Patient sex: M
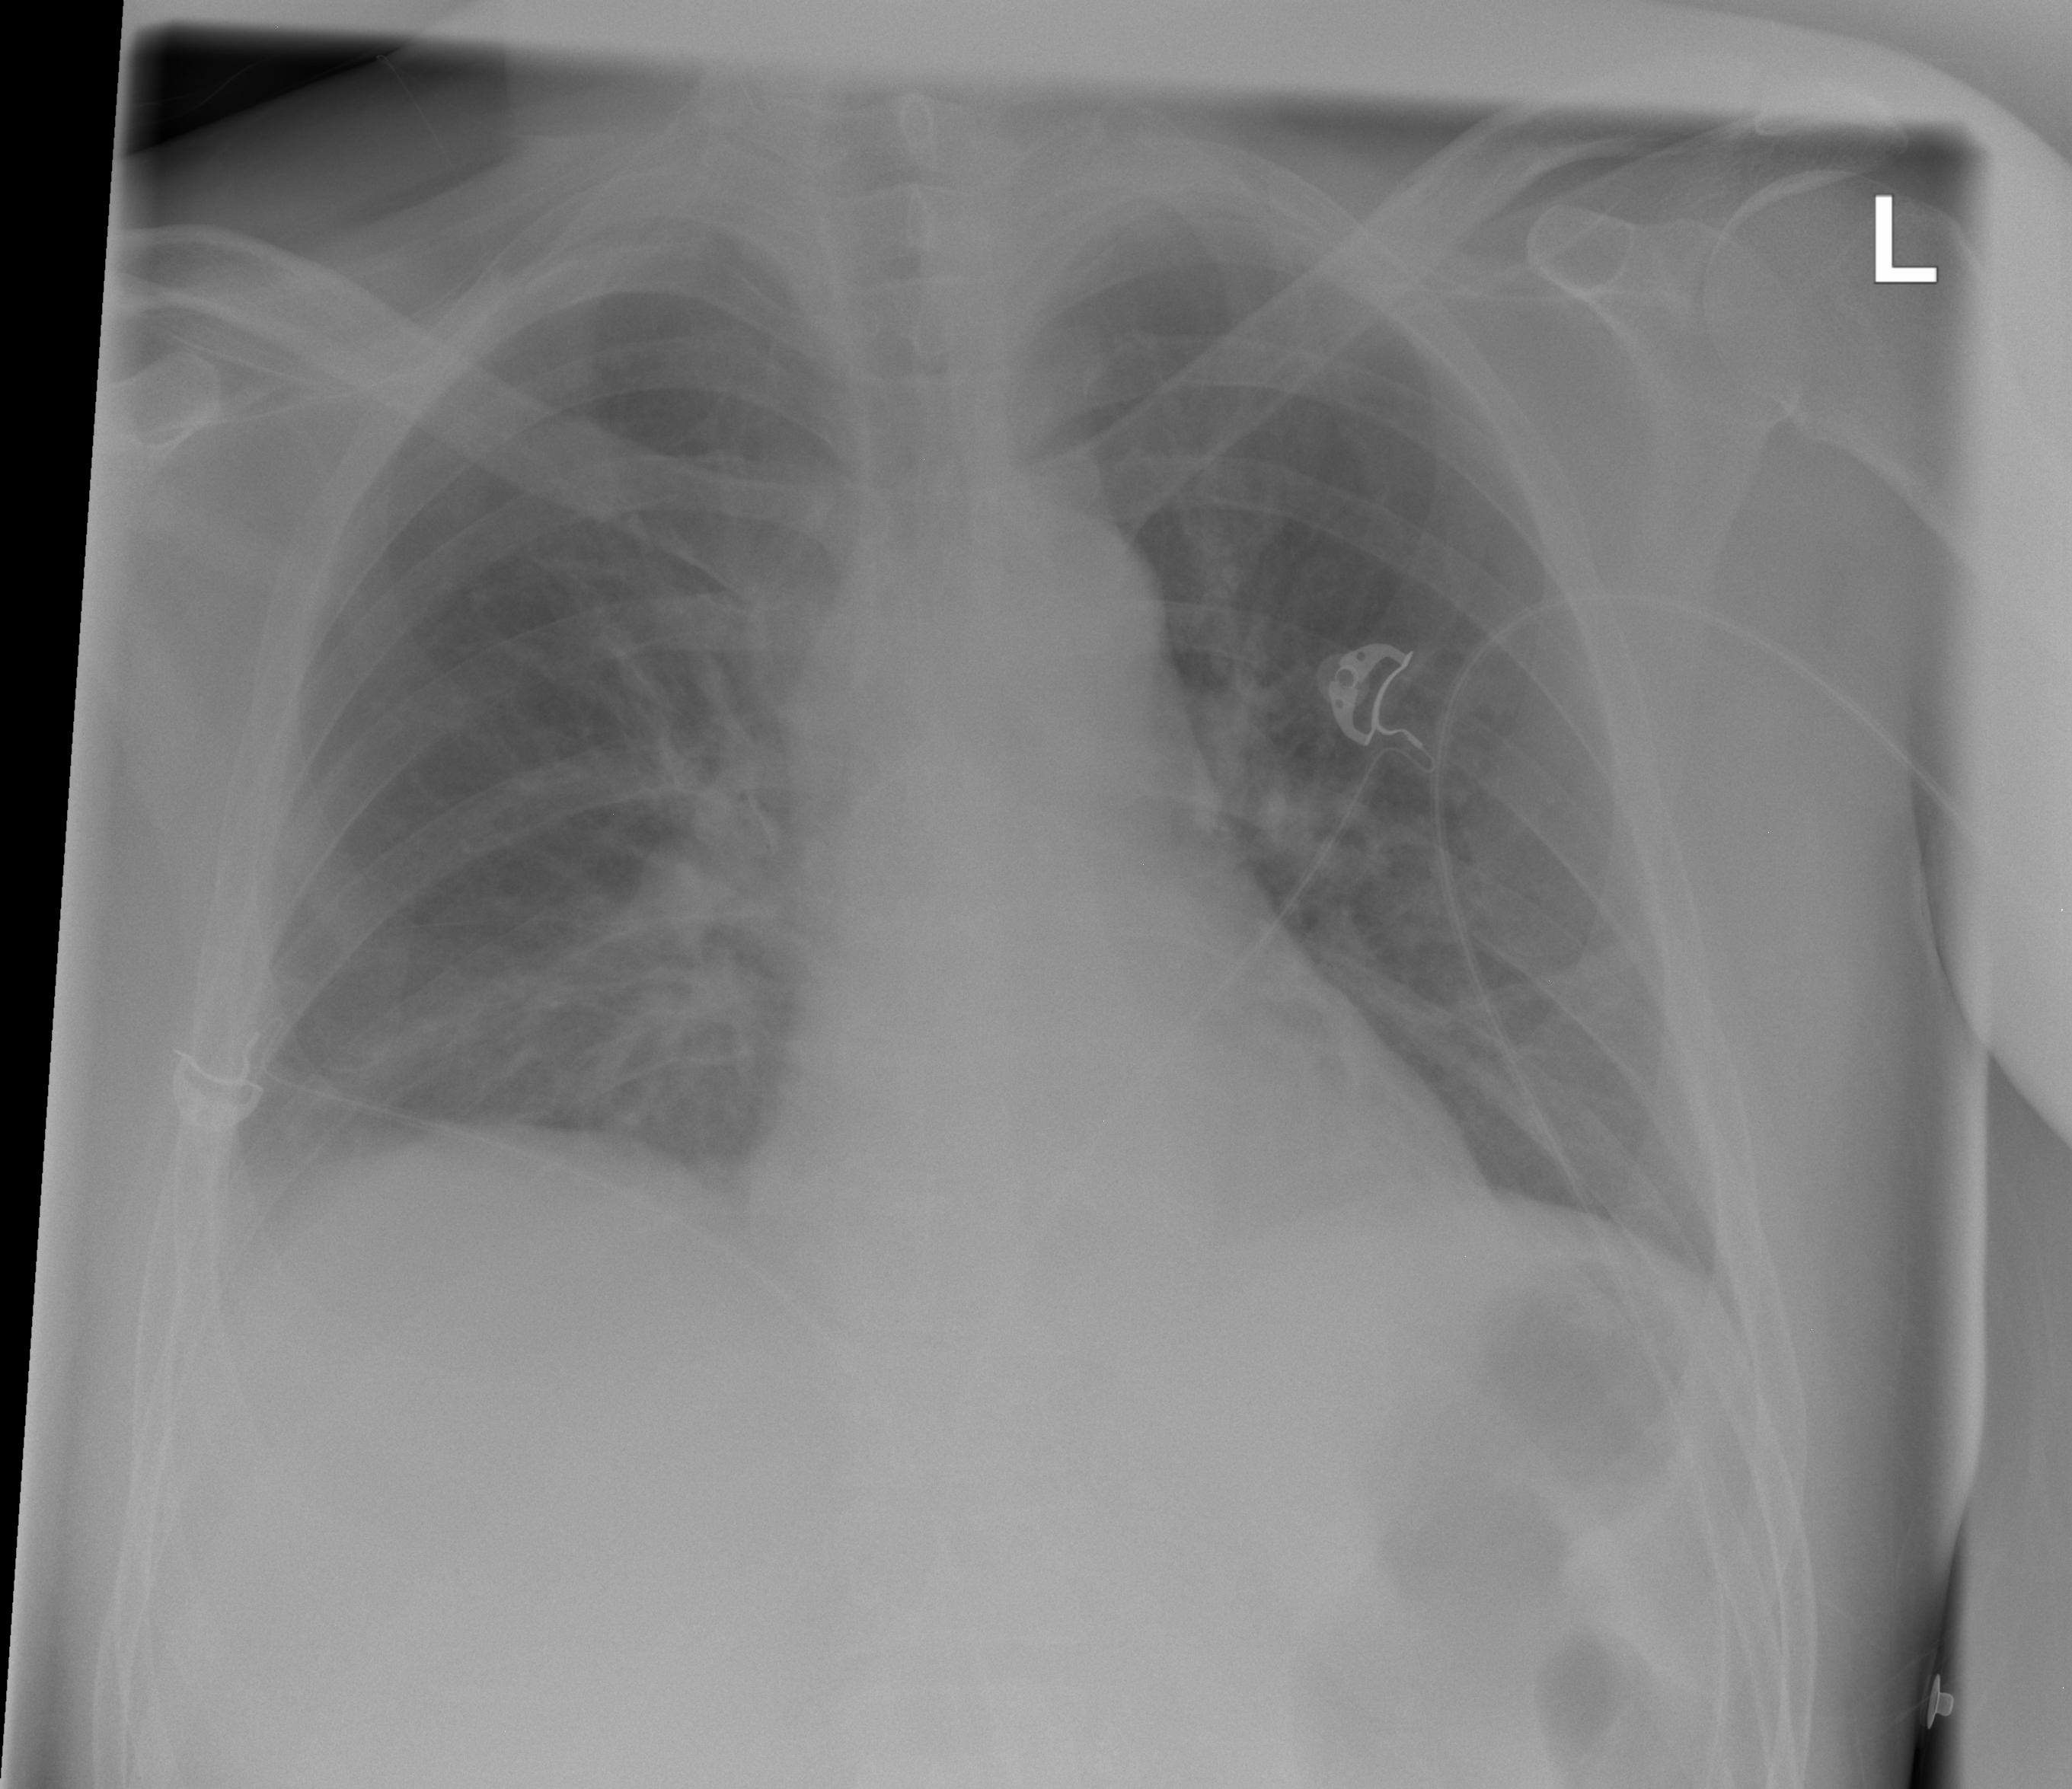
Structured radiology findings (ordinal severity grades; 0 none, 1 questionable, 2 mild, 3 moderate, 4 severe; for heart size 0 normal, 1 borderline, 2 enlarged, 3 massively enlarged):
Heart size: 0
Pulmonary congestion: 2
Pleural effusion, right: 2
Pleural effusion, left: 0
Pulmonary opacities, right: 0
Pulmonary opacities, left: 0
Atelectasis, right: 2
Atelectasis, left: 0